Question: I'm running this code:
'''
t = linspace(0, 10, 1000);
y1 = 2*t;
y2 = 3*t;
figure;
[ax, h1, h2] = plotyy(t, y1, t, y2);
set(h1, 'LineWidth', 4);
set(h2, 'LineWidth', 4);
hold on;
h3 = plot([5, 5], [0, 3000], 'LineWidth', 6, 'Color', [0.6, 0.6, 0.6]);
'''
Which creates this plot:

Notice how the vertical grey line appears on top of the blue line (y1) but below the green line (y2).
How do I plot the grey line either on top of the other two lines, or below the other two lines?
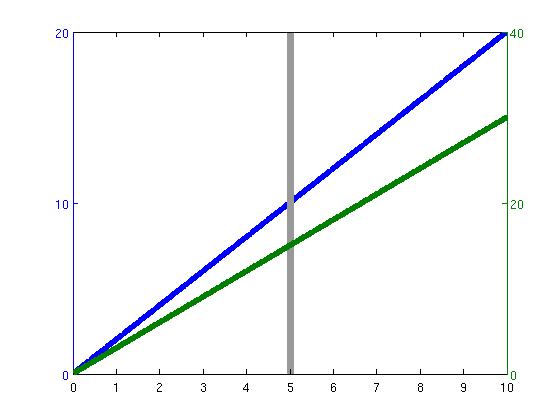
Answer: I see two options:
A. Bring the gray line forward by moving it to the second axes created by the 'plotyy' command
'''
set(h3,'parent',ax(2));
'''
B. Place the gray line on the bottom by rearranging the order of the blue and grey lines on
the axes.
'''
chld = [h1 h3];
set(ax(1),'children',chld); %# reorders the two lines so that the gray line is in back.
'''